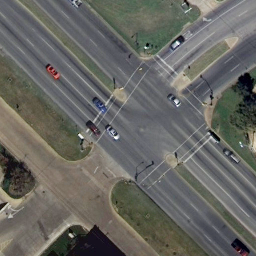
Label: intersection